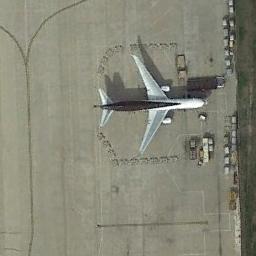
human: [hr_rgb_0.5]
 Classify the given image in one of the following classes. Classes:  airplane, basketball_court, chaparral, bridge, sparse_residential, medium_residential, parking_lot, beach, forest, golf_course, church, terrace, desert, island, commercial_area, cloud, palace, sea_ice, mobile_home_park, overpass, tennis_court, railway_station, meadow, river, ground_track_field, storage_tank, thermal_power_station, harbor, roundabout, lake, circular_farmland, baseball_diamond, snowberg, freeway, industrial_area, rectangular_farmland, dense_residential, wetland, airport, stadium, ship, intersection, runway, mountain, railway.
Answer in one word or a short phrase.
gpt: airplane